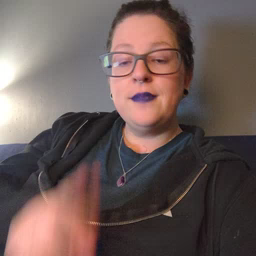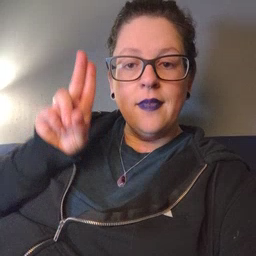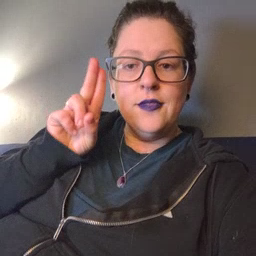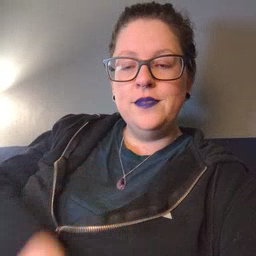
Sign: uncle